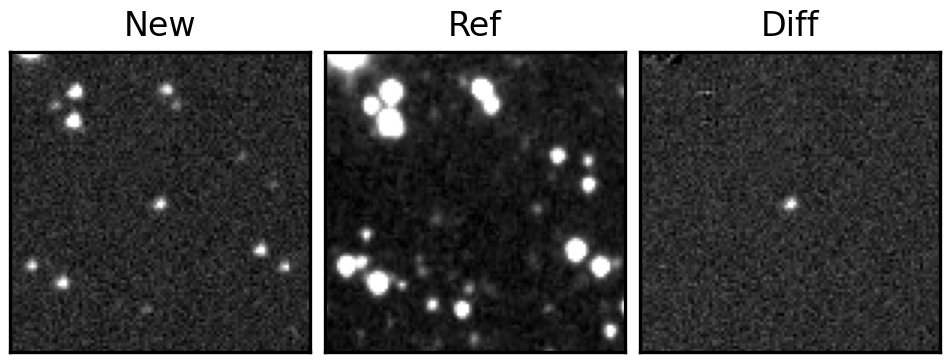
Label: real